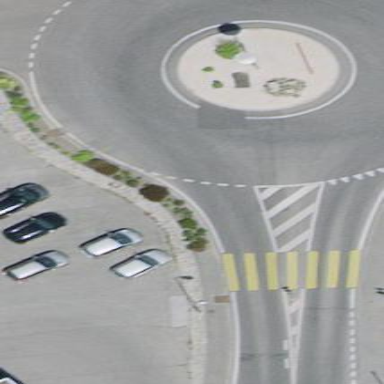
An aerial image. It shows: Tertiary road made of asphalt leading to roundabout junction.